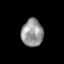
Tissue: skin
Cell type: Epithelial cells
Senescence score: 0.2659
Nuclear area (px): 585
Mean DAPI intensity: 148.609